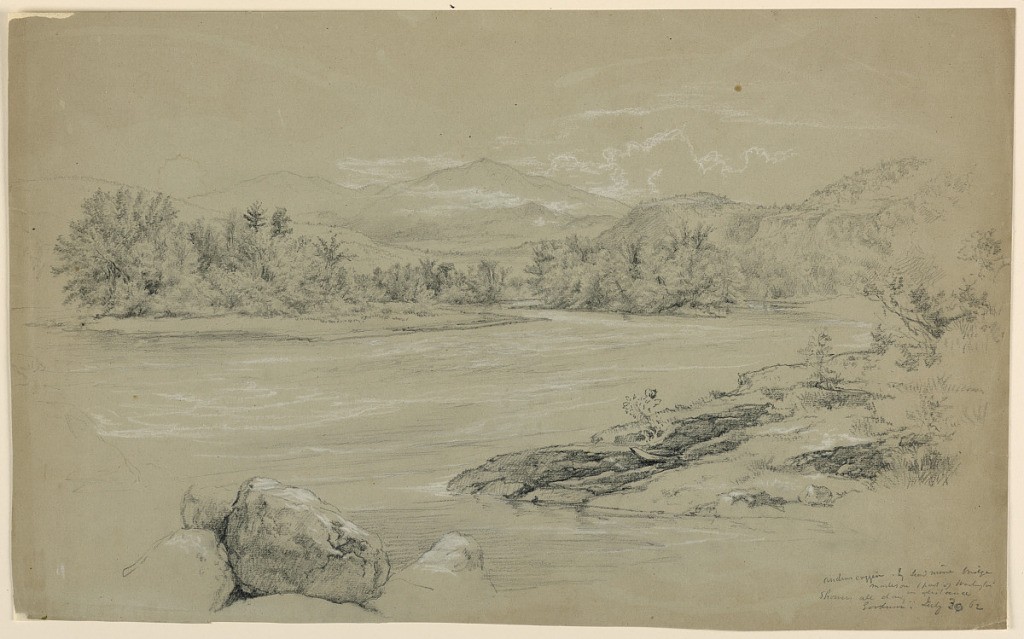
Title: Androscoggin River by Lead Mine Bridge, Gorham, New Hampshire
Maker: Daniel Huntington, American, 1816–1906
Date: July 30, 1862
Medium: Graphite, white and black crayon on grey paper
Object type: Drawing
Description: Androscoggin River in foreground and center. Trees and ridges, left and right, with rocks in foreground, lower left. Mount Madison and part of Mount Washington in distance.